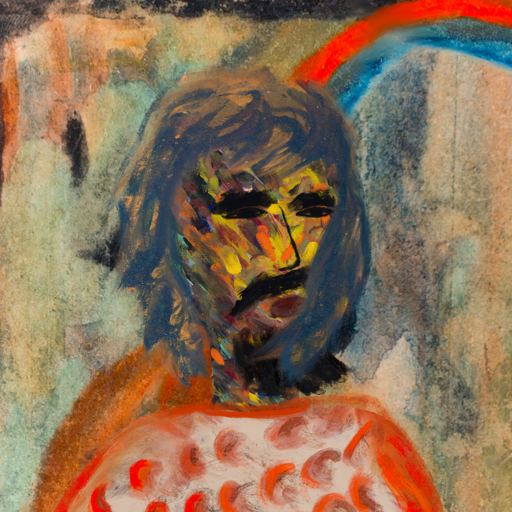
Background: Childish, Head And Neck Side: An_Impression, Face Side: Mosgoul, Bust: Rupkatha, Hair Side: In_The_Sun, Head Accessory: Blank, Second Necklace: Blank, Necklace: Blank, Baby: Blank